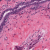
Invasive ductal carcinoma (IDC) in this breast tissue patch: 0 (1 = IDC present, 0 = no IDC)